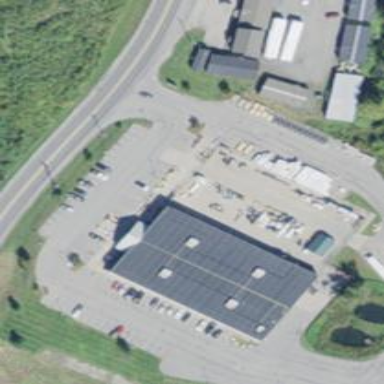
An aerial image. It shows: Country store housed inside building.